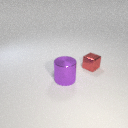
large purple metal cylinder to the left of small red metal cube